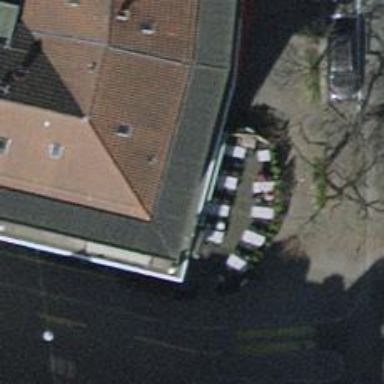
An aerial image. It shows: Restaurant.